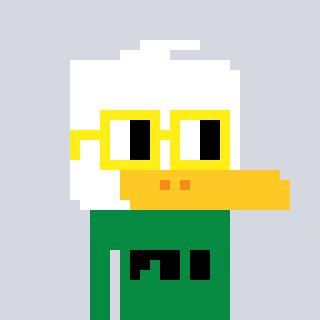
a pixel art character with square yellow glasses, a duck-shaped head and a green-colored body on a cool background